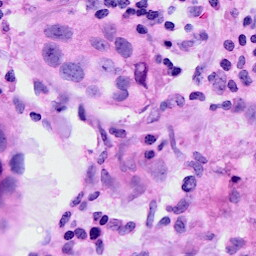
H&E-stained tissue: Breast